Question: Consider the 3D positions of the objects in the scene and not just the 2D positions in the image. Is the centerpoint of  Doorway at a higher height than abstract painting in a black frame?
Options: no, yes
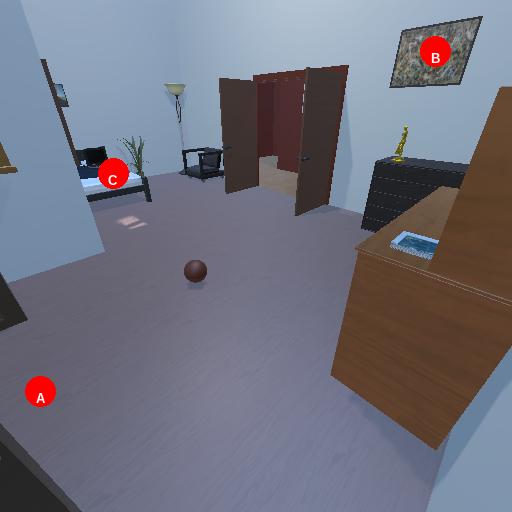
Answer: no